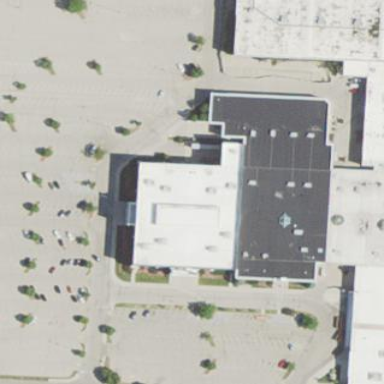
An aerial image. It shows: Part of building is shown in the image.